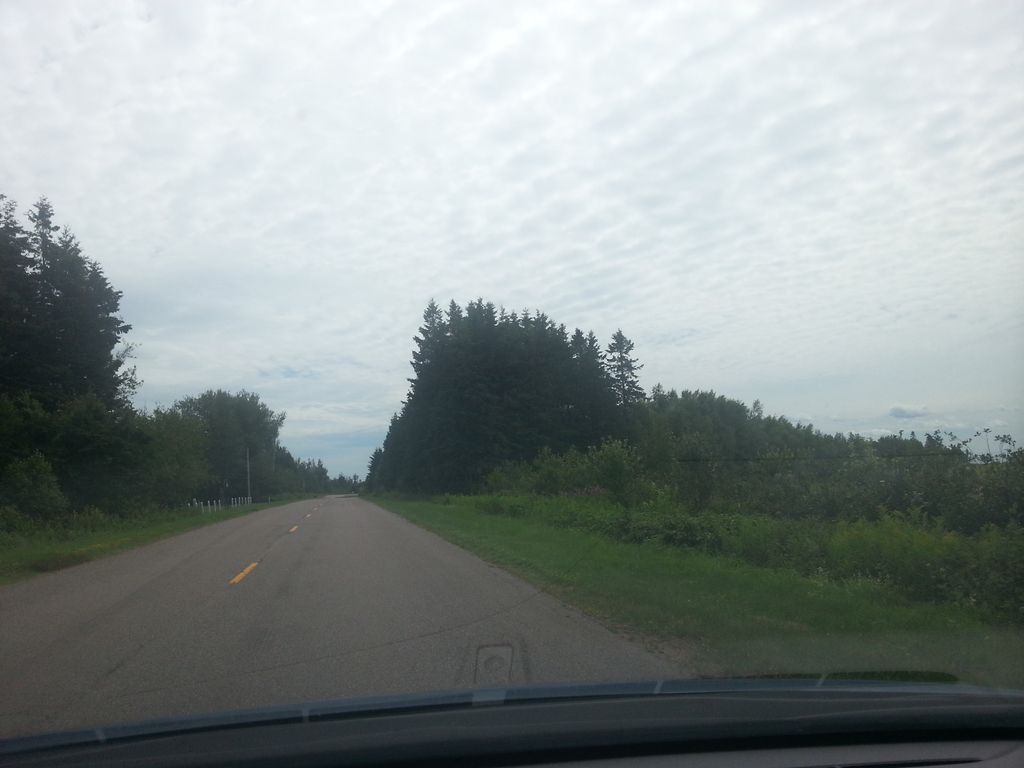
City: charlottetown